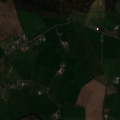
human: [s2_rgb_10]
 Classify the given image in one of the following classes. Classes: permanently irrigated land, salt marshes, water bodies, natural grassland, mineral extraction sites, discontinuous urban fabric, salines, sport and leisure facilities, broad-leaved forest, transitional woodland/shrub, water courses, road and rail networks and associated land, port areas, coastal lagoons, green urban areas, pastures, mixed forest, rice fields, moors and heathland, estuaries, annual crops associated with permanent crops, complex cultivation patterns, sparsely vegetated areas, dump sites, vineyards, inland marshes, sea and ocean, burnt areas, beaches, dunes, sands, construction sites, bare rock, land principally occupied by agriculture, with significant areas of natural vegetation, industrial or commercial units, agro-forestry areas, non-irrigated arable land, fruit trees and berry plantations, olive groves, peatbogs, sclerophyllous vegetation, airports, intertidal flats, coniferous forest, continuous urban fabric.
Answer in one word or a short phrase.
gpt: discontinuous urban fabric, pastures, land principally occupied by agriculture, with significant areas of natural vegetation